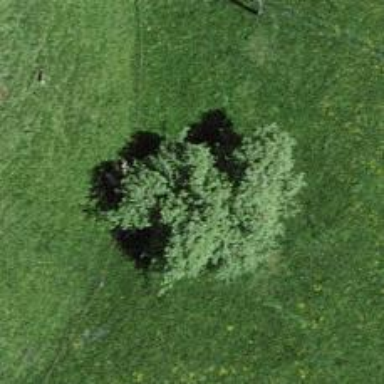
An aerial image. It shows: Single tag "natural: tree."